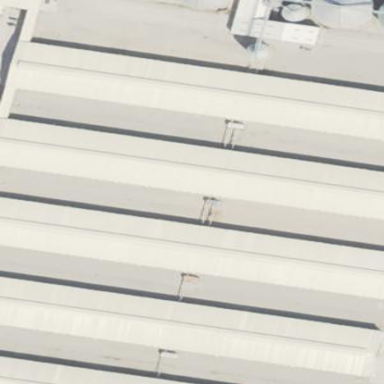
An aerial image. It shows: Poultry house.